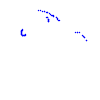
Particle: proton